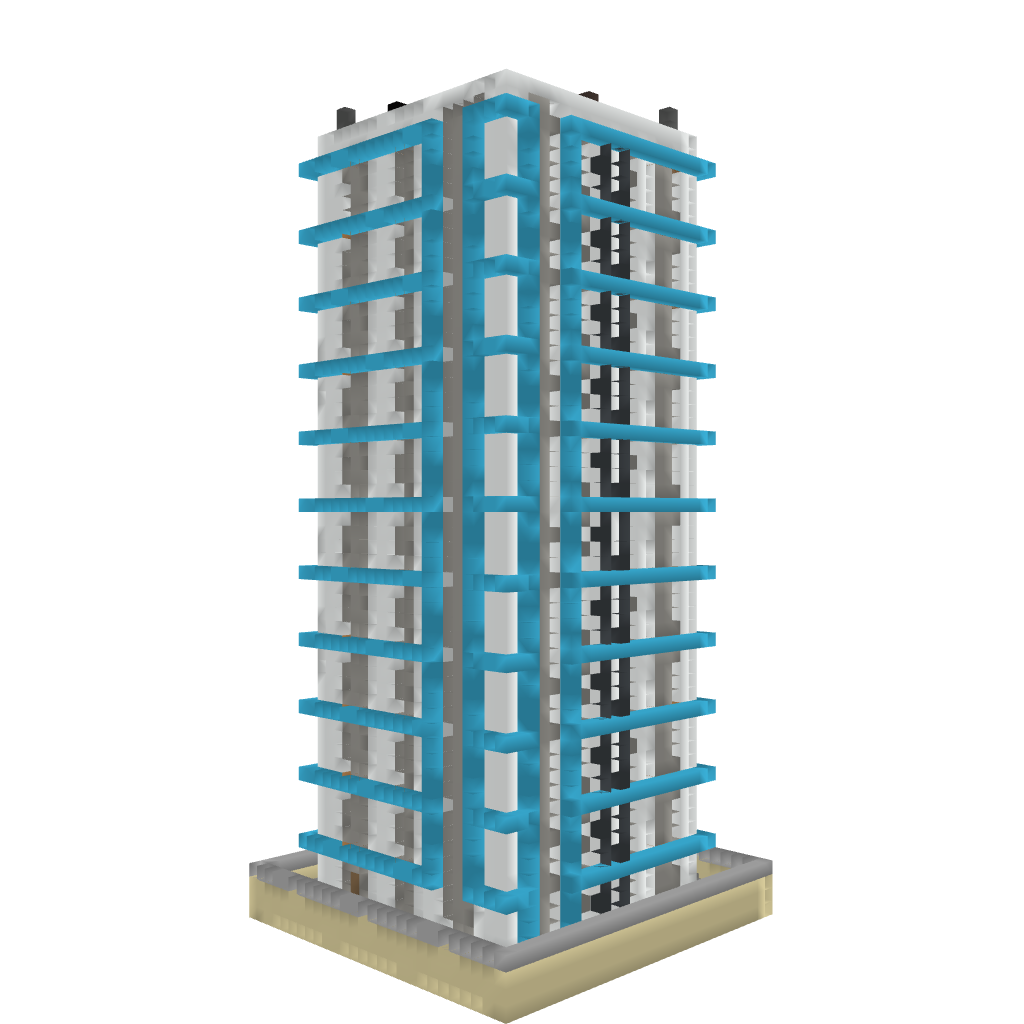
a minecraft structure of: Modern Residential Skyscraper